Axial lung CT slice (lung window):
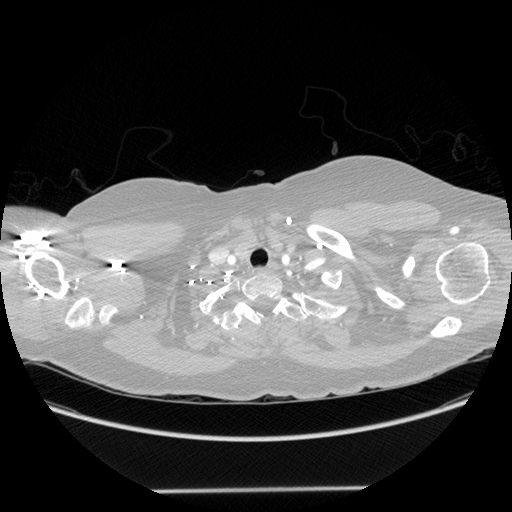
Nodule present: no